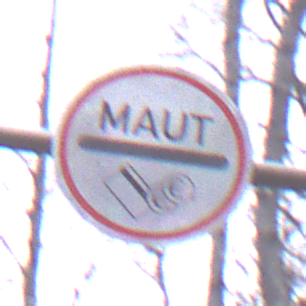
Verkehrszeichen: MautflichtigeStrecke
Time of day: Midday
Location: Outdoor (Nature)
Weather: Overcast
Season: Autumn
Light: Natural